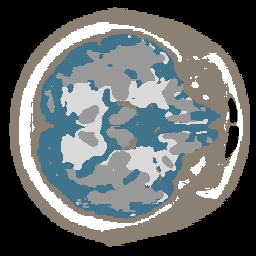
Label: no_lesion